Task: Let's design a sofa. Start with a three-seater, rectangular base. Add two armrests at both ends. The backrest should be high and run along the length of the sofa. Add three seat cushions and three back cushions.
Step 52:
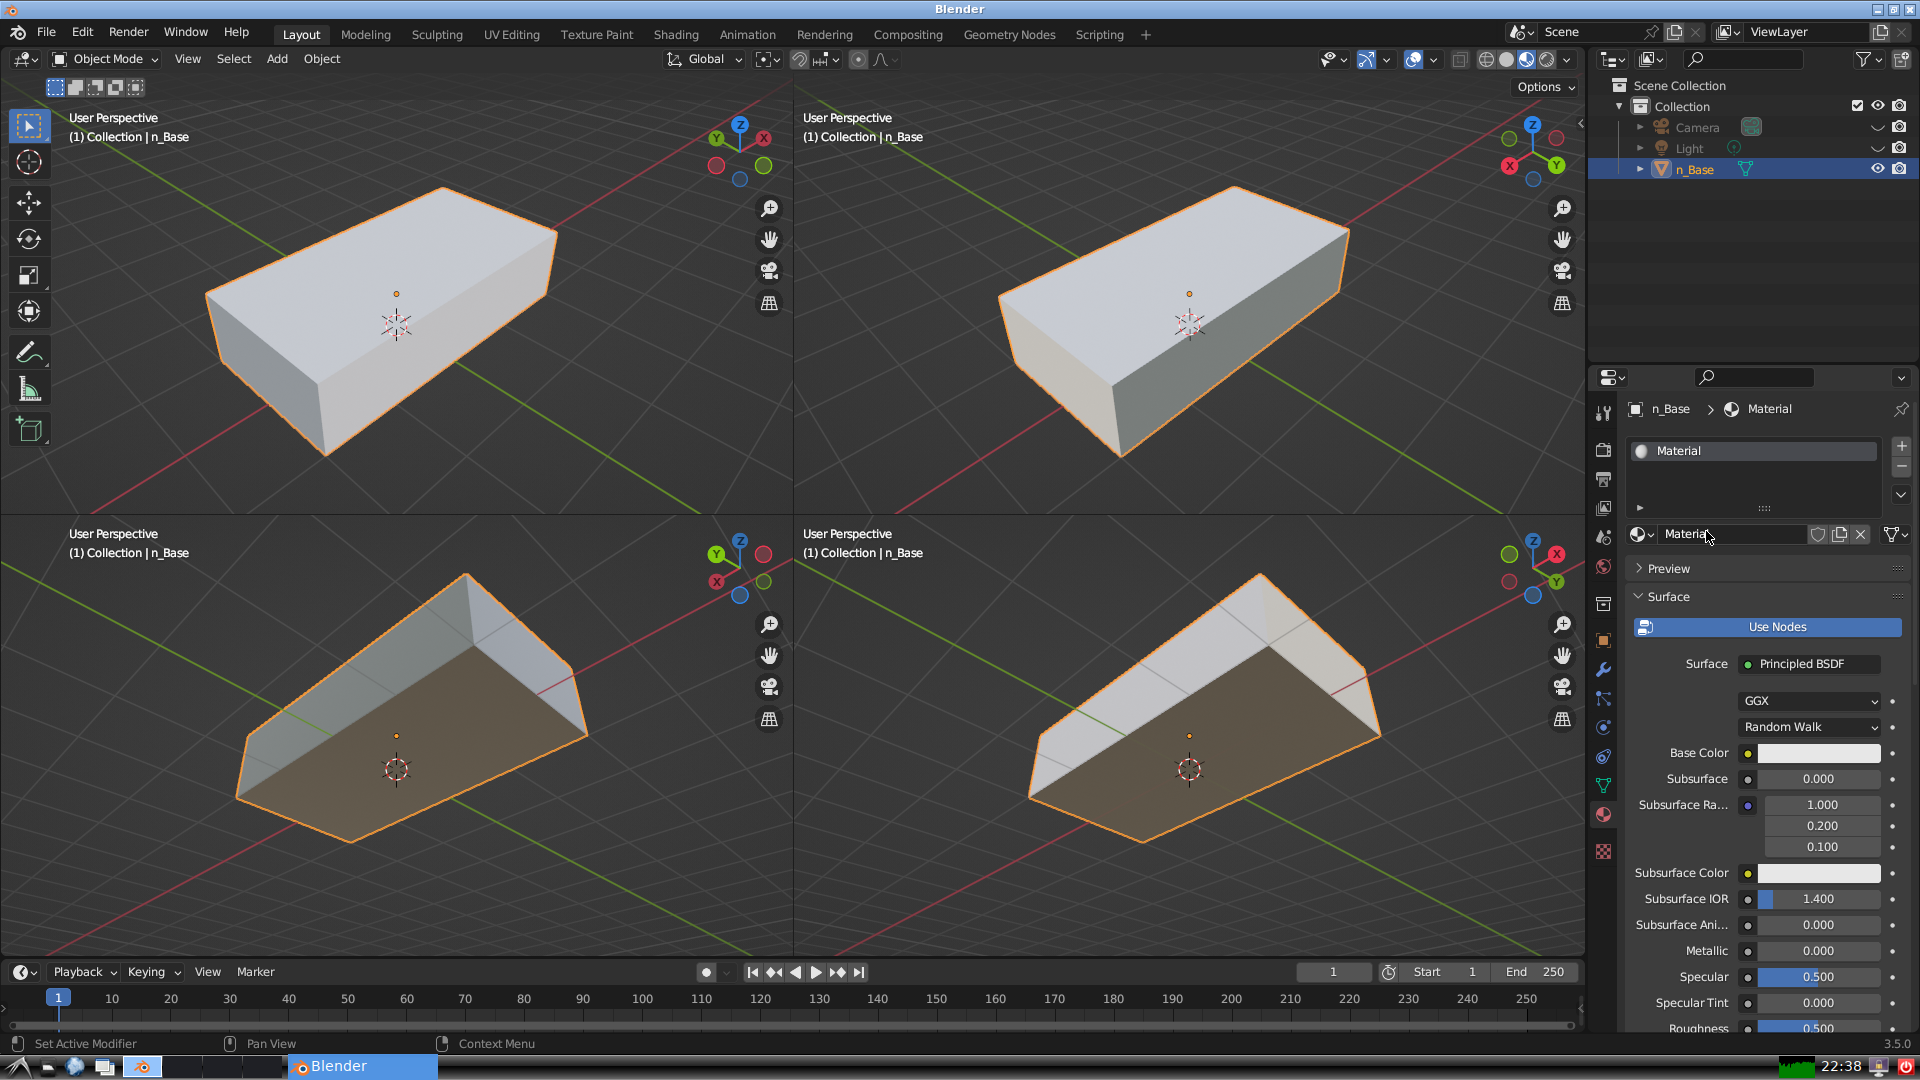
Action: click: no